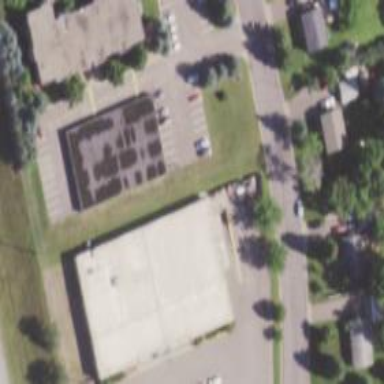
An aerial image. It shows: Building.